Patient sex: F
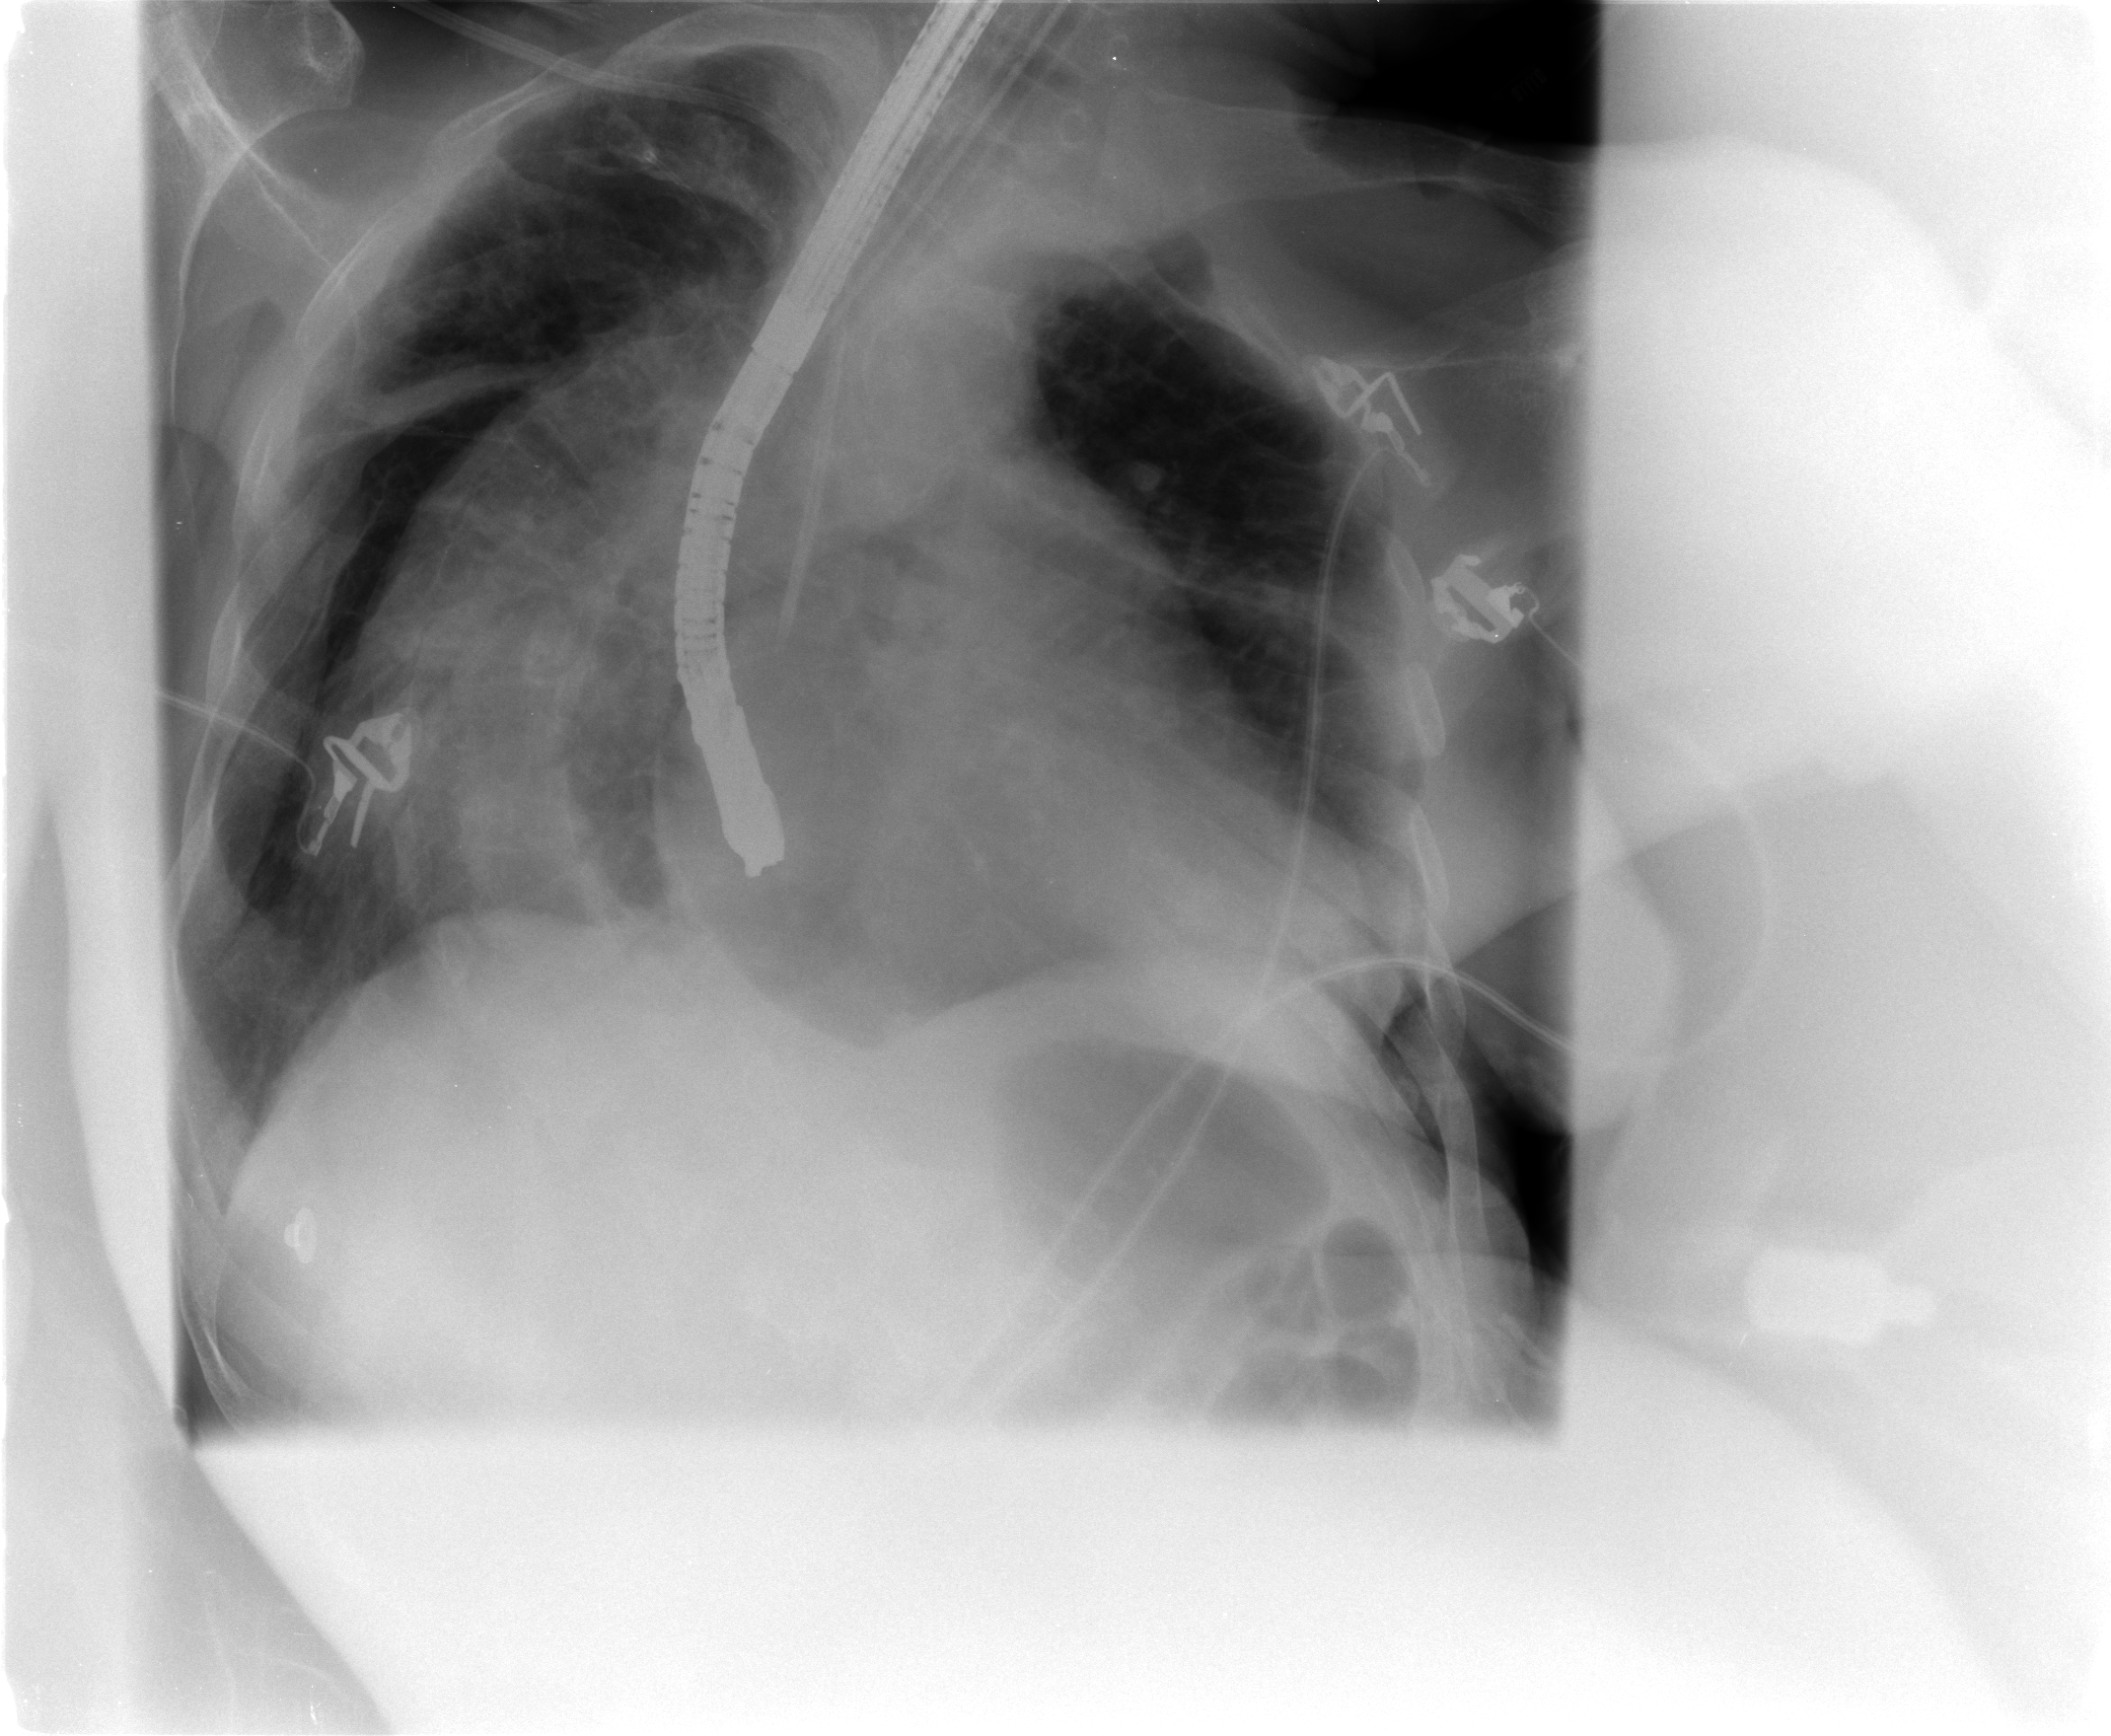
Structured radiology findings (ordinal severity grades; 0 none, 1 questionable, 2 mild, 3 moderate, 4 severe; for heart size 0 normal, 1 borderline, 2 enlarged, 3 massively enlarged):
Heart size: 0
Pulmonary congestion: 0
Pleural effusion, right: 2
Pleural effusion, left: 2
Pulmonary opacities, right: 0
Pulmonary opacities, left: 0
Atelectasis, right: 3
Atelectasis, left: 3